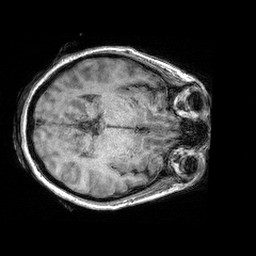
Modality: T1w
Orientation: axial
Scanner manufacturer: siemens
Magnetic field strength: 3 T
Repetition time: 2.3 s
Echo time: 0.00298 s